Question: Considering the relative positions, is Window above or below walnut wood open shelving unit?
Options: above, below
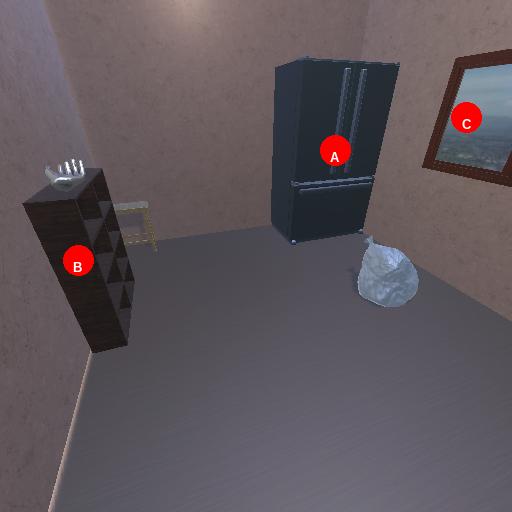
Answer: above